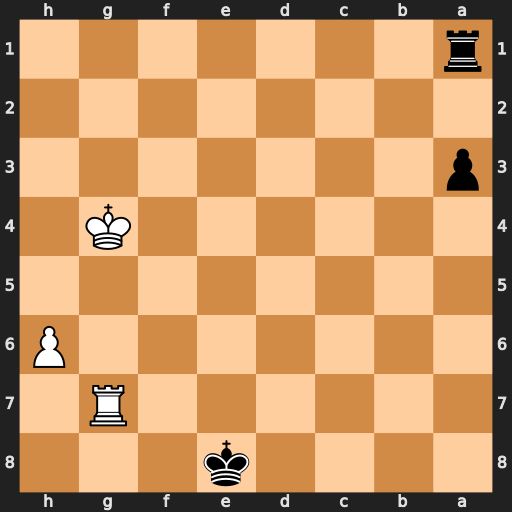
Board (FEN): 4k3/6R1/7P/8/6K1/p7/8/r7
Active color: b
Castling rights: -
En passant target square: -
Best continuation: Rg1+ Kf3 Rxg7 hxg7 Kf7 g8=R Kxg8